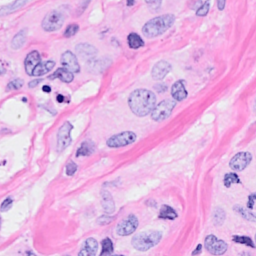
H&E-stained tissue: Breast